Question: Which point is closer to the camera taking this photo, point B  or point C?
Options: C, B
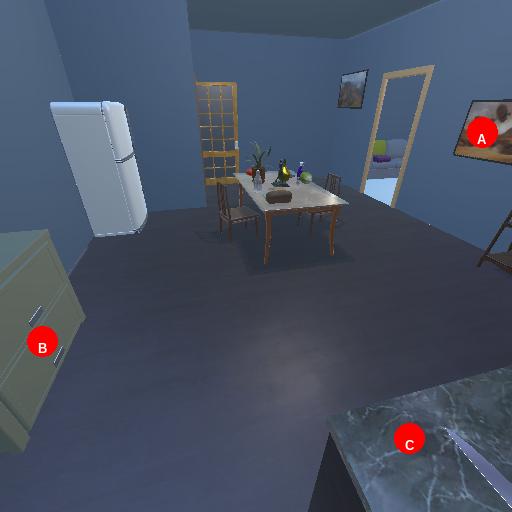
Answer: C